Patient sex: M
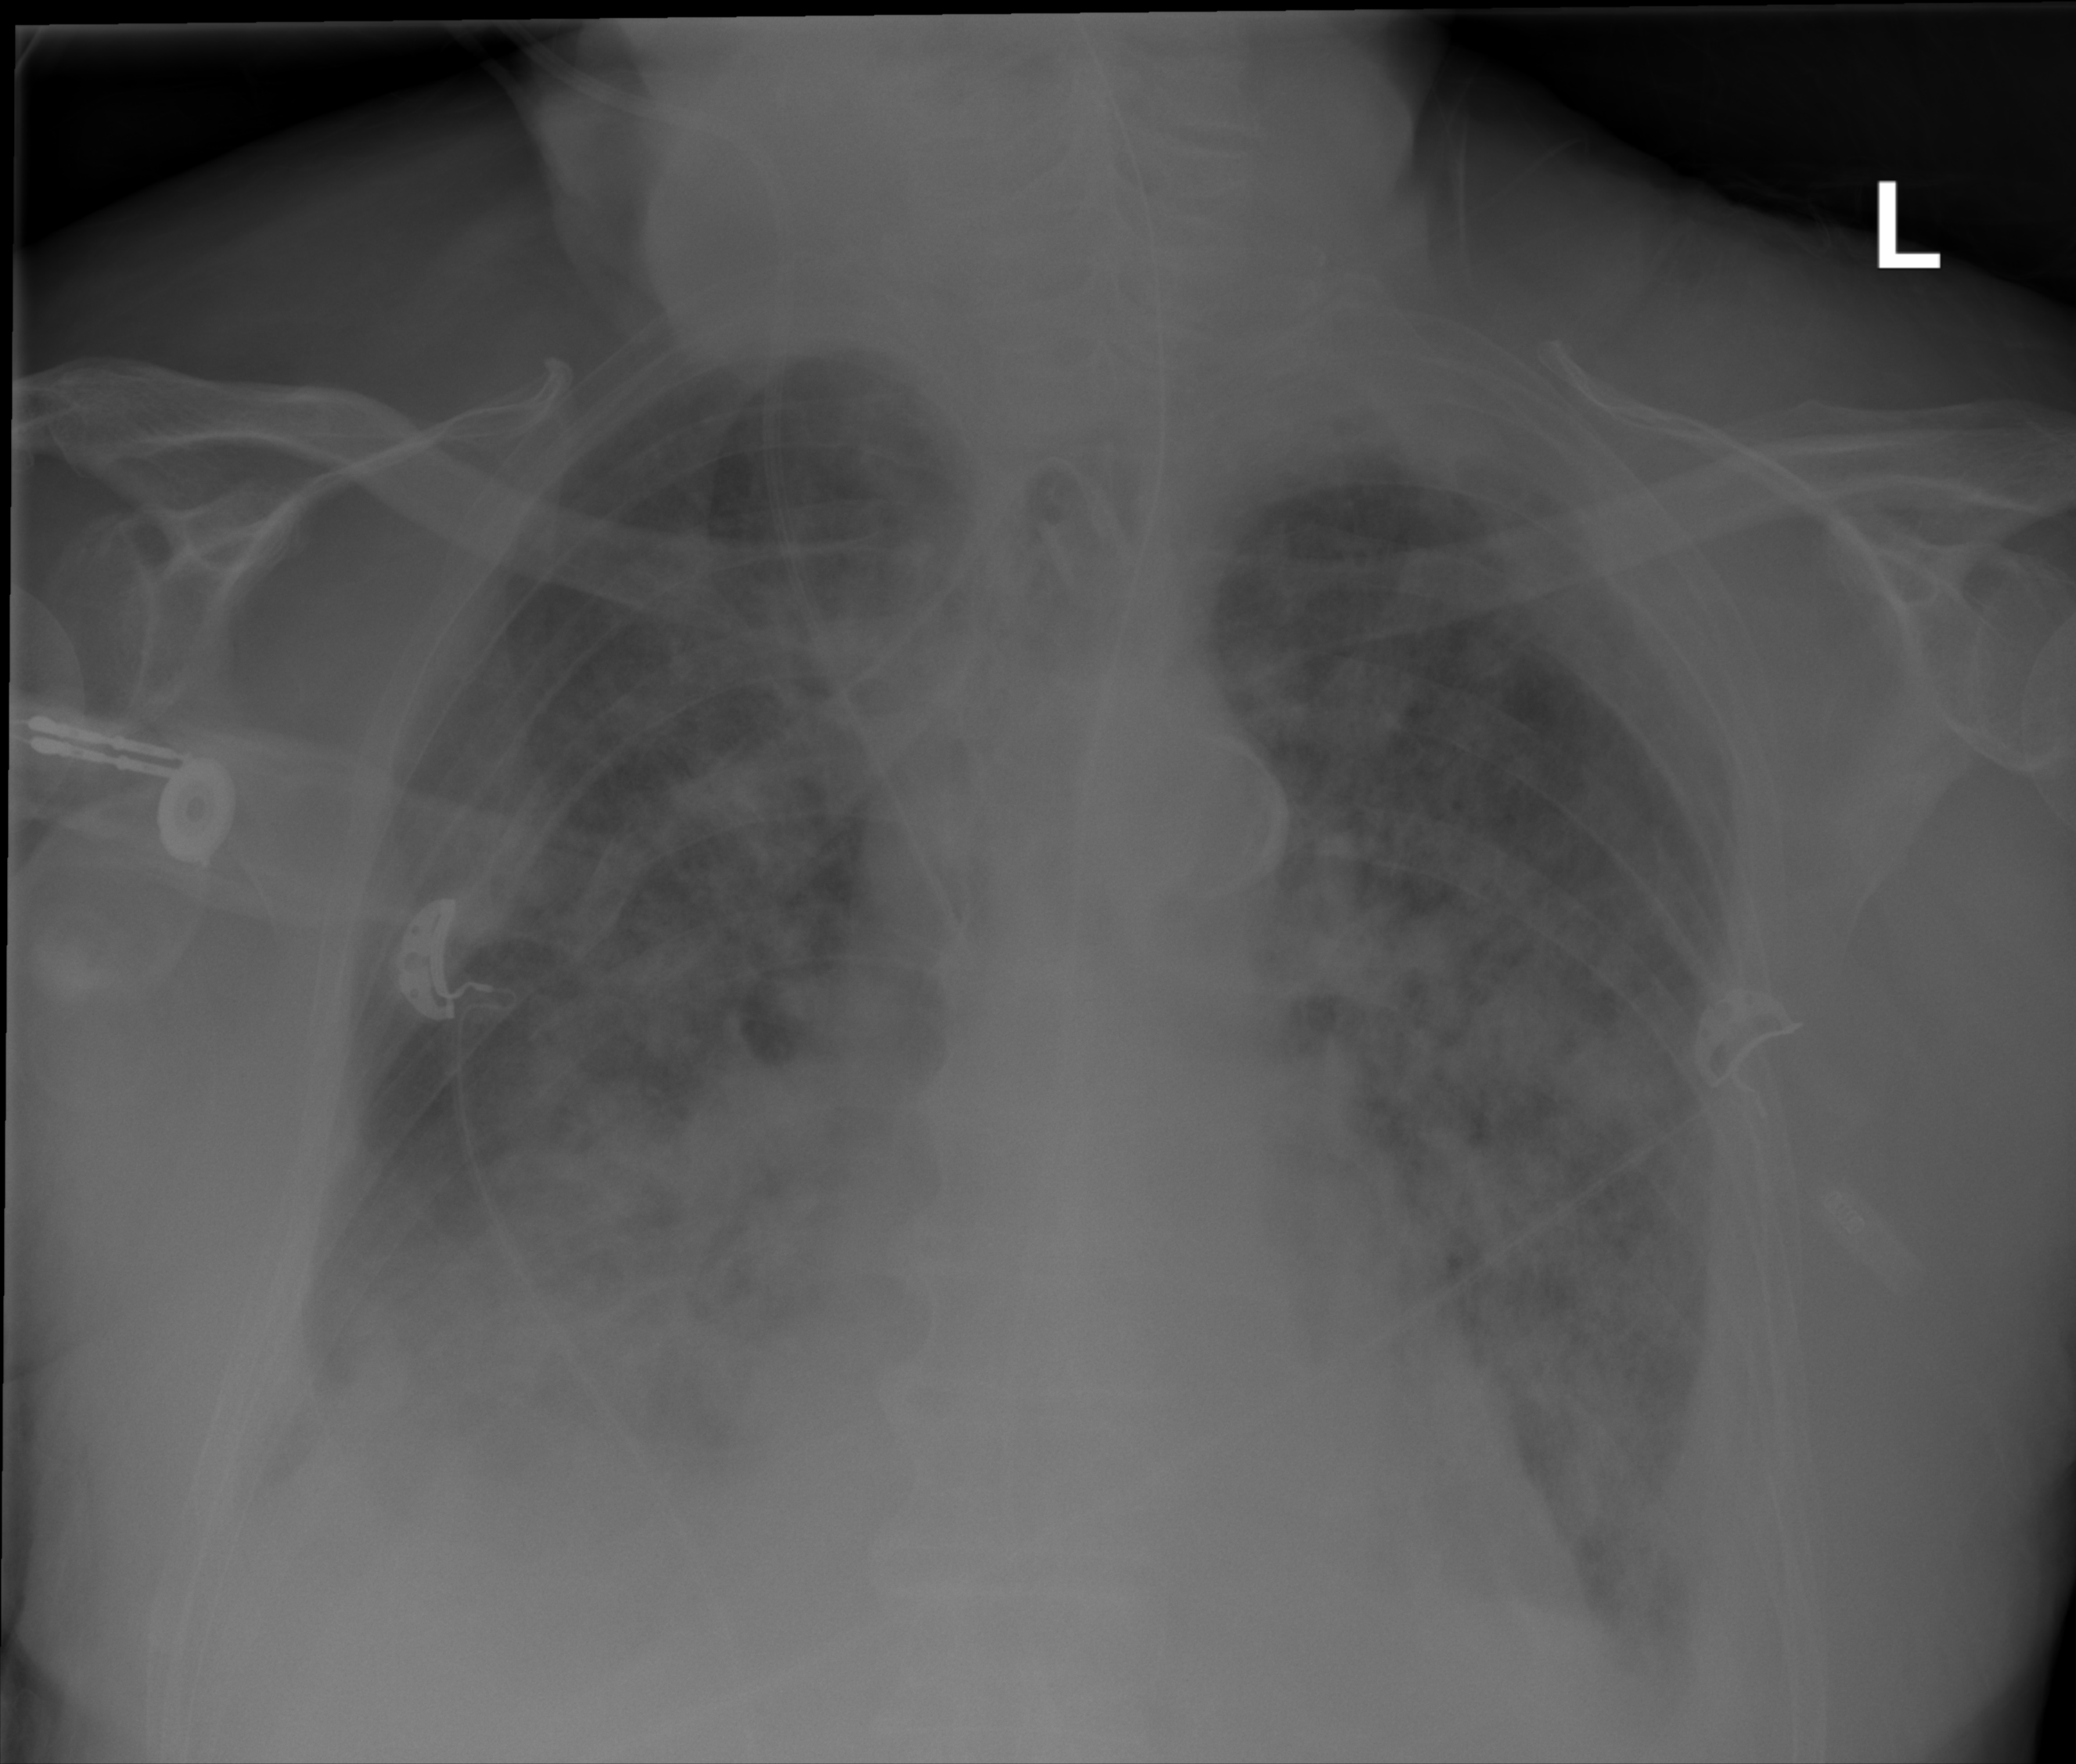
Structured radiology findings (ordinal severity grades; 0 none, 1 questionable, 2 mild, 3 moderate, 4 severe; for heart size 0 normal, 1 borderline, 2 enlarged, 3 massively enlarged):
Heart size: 0
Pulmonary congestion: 2
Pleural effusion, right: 2
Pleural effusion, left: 2
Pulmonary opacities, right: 3
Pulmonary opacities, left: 3
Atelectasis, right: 2
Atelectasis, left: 2